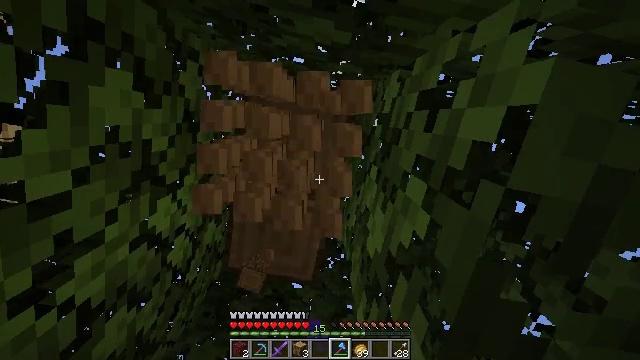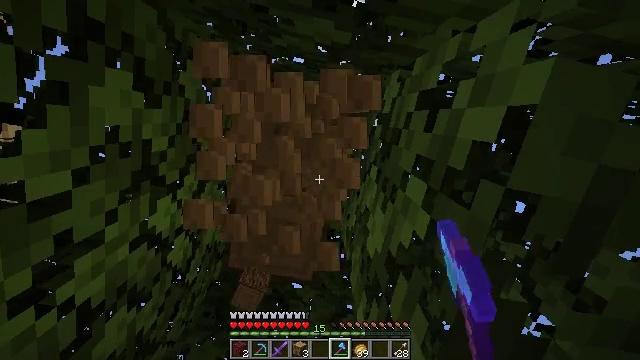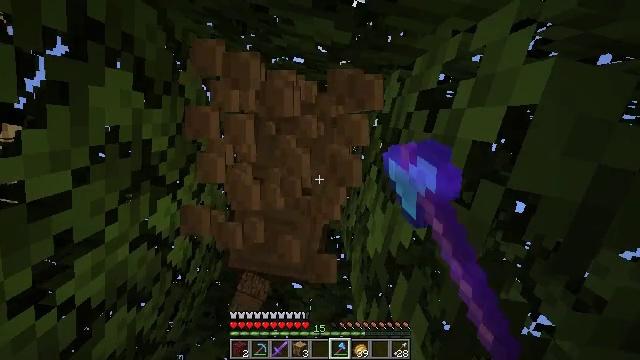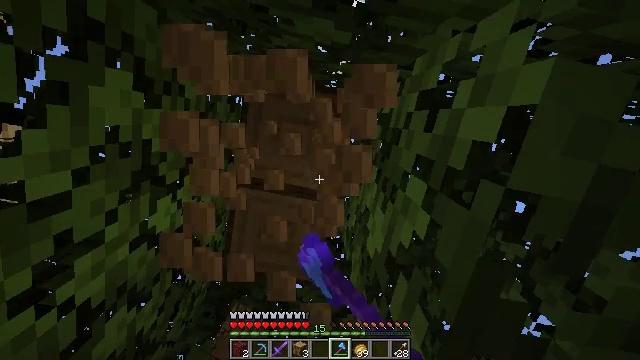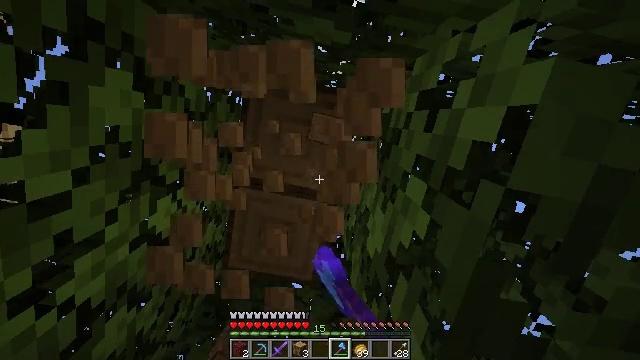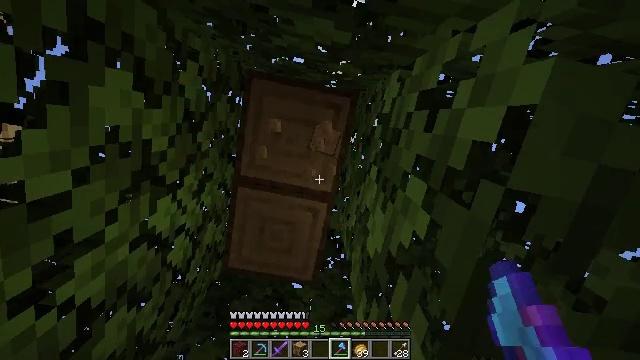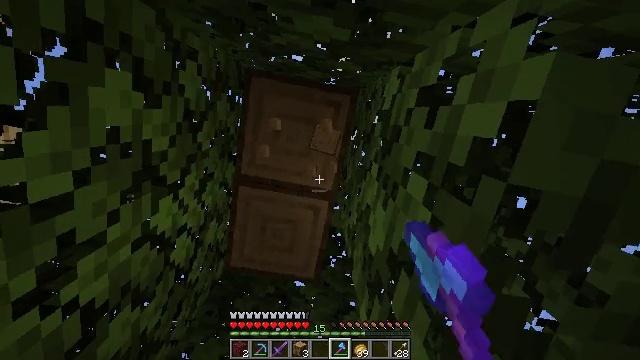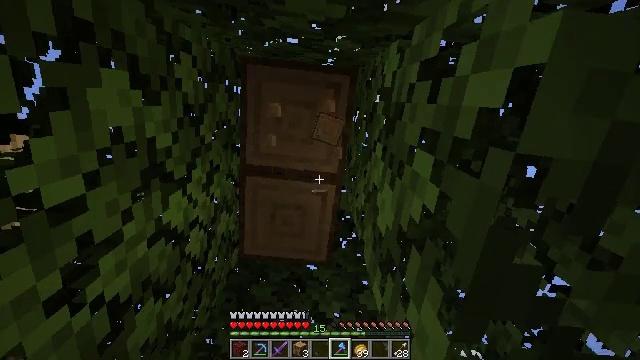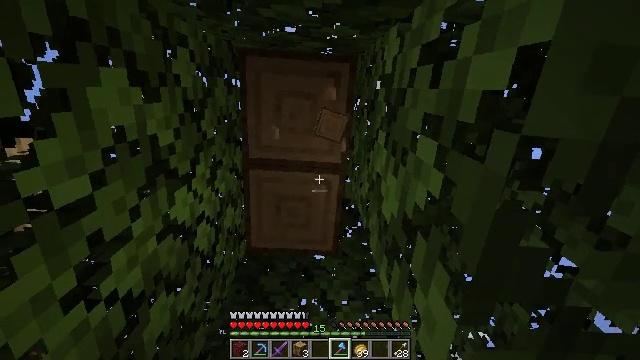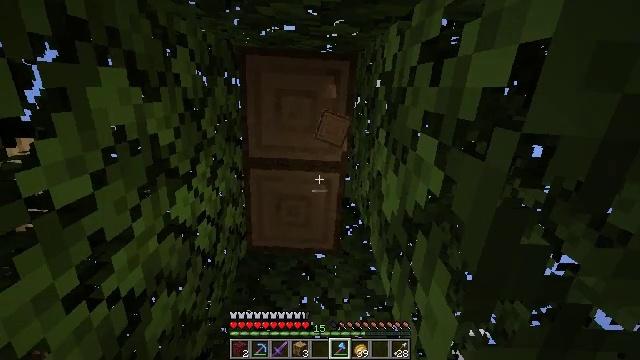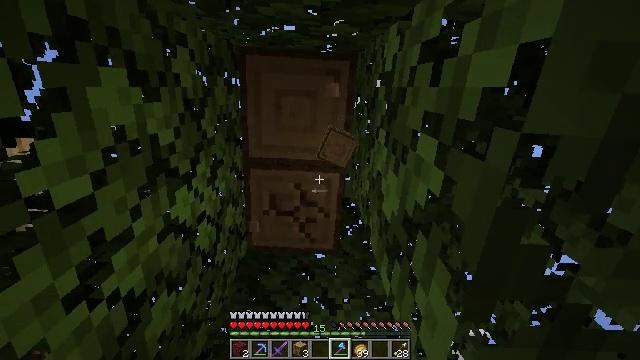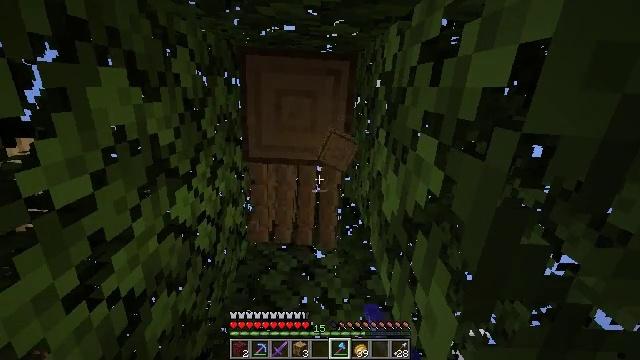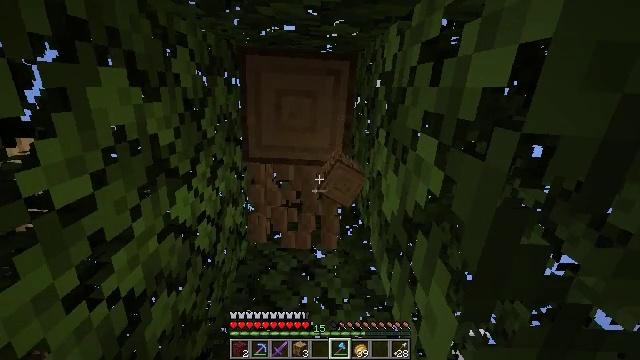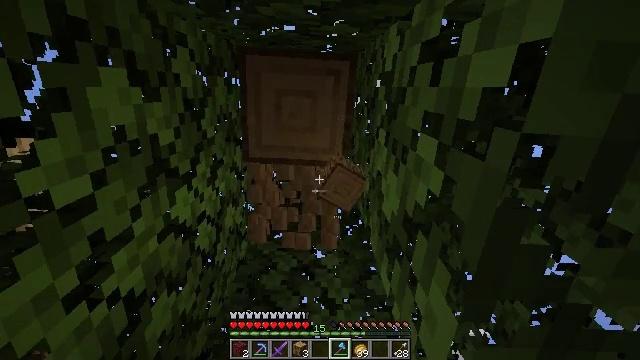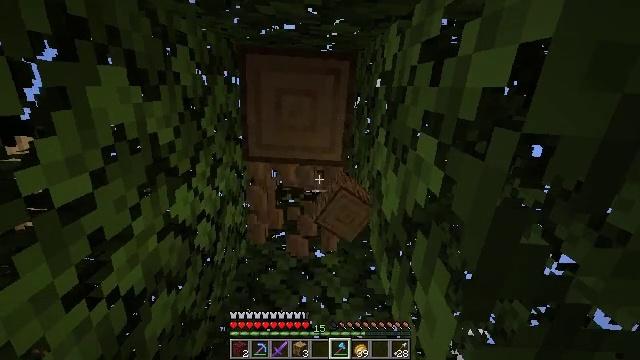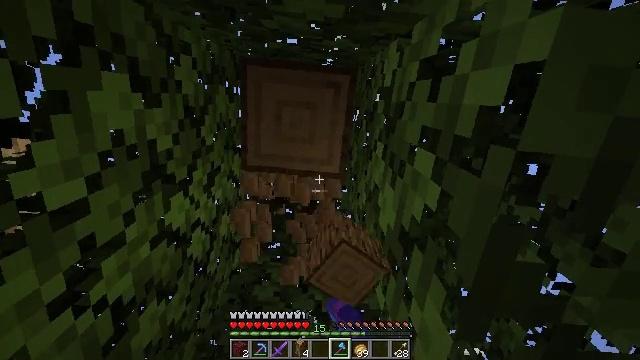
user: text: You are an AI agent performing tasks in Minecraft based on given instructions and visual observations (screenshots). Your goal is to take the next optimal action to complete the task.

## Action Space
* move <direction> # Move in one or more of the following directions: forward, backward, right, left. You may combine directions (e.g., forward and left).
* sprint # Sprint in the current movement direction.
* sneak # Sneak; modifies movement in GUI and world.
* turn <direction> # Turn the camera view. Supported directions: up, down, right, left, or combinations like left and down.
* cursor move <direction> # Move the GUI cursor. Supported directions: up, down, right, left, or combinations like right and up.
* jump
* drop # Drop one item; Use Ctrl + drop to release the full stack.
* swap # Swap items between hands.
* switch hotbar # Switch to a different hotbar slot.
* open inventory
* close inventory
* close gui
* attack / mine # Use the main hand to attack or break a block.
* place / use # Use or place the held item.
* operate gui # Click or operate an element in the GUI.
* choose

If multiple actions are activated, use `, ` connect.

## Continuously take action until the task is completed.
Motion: motion action
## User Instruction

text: Break the tree to get oak logs.
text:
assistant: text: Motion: attack / mine
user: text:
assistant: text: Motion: attack / mine
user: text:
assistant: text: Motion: attack / mine
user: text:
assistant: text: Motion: attack / mine
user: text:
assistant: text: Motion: attack / mine
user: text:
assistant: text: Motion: no_op
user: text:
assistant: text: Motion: turn left and down
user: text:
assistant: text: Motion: turn left and down
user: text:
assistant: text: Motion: no_op
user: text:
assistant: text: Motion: attack / mine
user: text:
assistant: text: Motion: attack / mine
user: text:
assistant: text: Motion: attack / mine
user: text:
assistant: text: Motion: attack / mine
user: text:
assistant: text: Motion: attack / mine
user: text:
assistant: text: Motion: turn right and up, attack / mine
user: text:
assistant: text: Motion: turn up, attack / mine
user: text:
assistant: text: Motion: turn right and up, attack / mine
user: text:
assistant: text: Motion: attack / mine
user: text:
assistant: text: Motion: attack / mine
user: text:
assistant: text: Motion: attack / mine
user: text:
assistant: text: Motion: attack / mine
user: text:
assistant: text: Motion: attack / mine
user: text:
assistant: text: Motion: attack / mine
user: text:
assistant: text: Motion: attack / mine